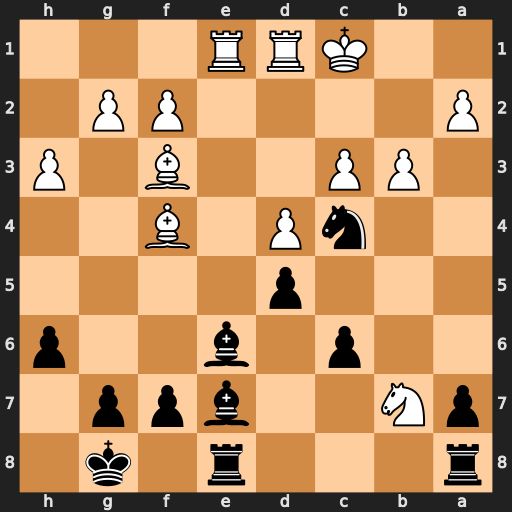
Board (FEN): r3r1k1/pN2bpp1/2p1b2p/3p4/2nP1B2/1PP2B1P/P4PP1/2KRR3
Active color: b
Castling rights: -
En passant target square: -
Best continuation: Ba3+ Kc2 Bf5+